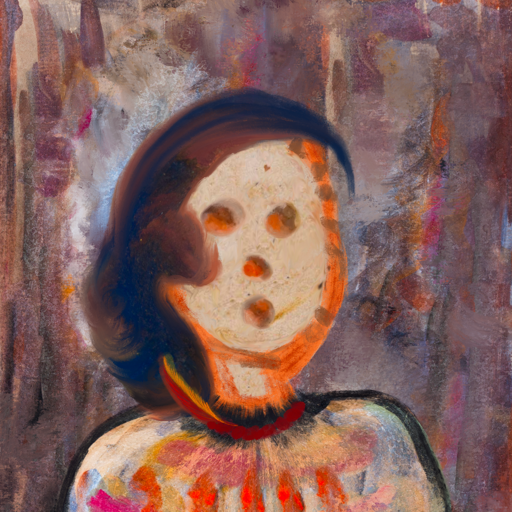
Background: Hypocrite, Head And Neck Front: Rupkatha, Face Front: Rupkatha, Bust: Childish, Hair Front: Mother_And_Son_Son, Head Accessory: Blank, Second Necklace: Blank, Necklace: Pipe, Baby: Blank